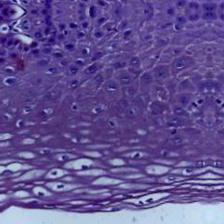
Diagnosis: Normal